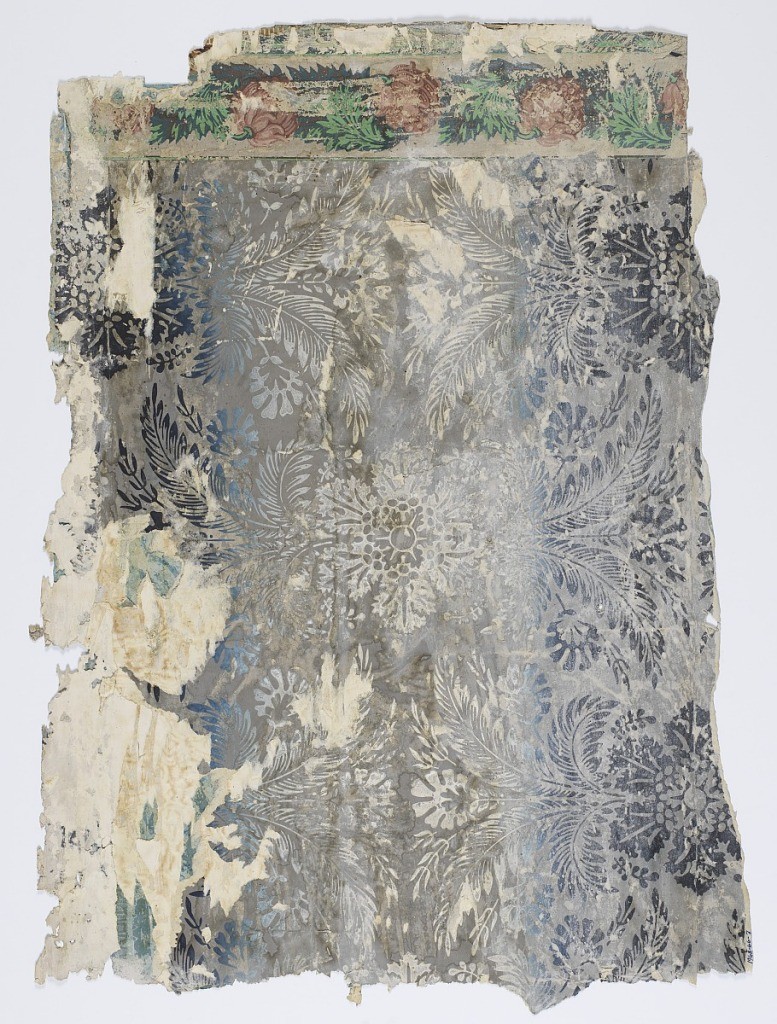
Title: Border
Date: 1820–30
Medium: Block-printed paper
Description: On white ground, continuous banding of red flowers and green foliage. Ahdered to sidewall with Irise or rainbow print.